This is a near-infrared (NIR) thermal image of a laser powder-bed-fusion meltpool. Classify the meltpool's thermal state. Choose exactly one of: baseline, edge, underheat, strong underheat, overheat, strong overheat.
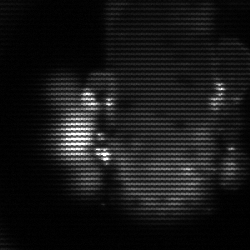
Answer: strong underheat